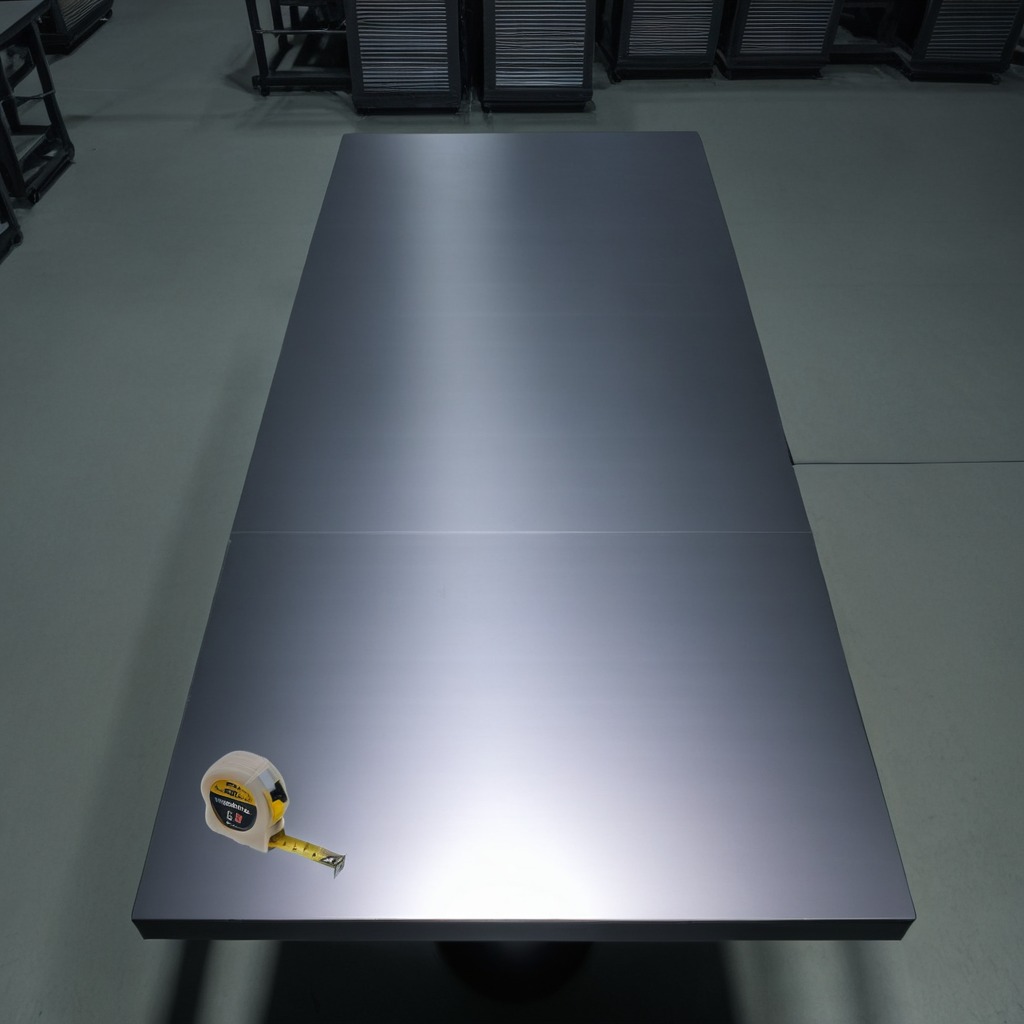
A measuring tape lies on the clean empty table in the basement in the evening.